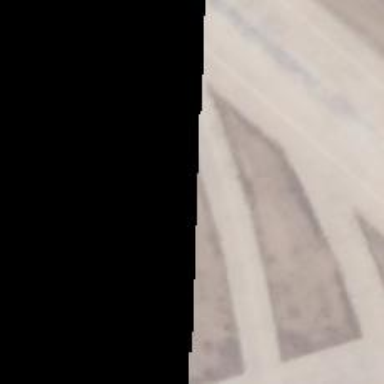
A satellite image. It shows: View of taxiway at the airport.